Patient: sex M, age 64
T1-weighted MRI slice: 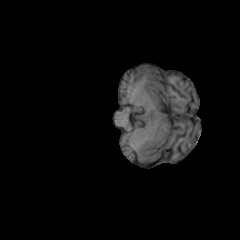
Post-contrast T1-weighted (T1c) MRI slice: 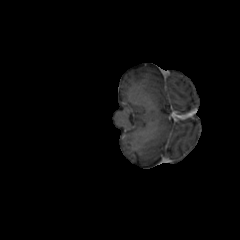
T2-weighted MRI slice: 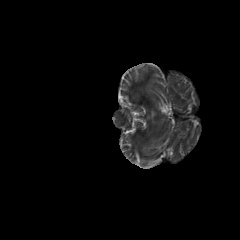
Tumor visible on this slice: no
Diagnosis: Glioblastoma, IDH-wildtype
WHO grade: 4